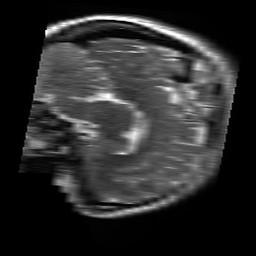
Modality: T2w
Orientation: sagittal
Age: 22
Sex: female
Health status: healthy
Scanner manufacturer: siemens
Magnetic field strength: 3 T
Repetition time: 4.01 s
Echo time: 0.116 s